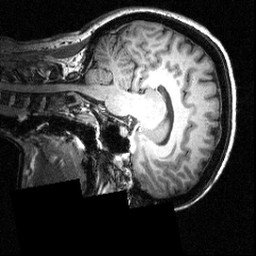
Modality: T1w
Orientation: sagittal
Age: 27
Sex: female
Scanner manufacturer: siemens
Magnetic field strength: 3.951 T
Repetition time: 1.5 s
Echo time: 0.00335 s